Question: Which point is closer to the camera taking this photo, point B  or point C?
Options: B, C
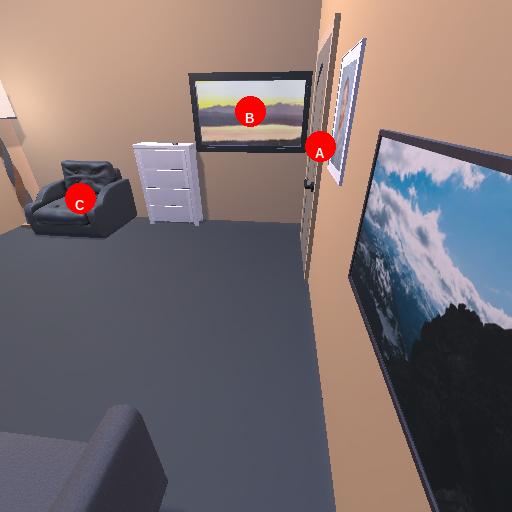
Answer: B